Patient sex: F
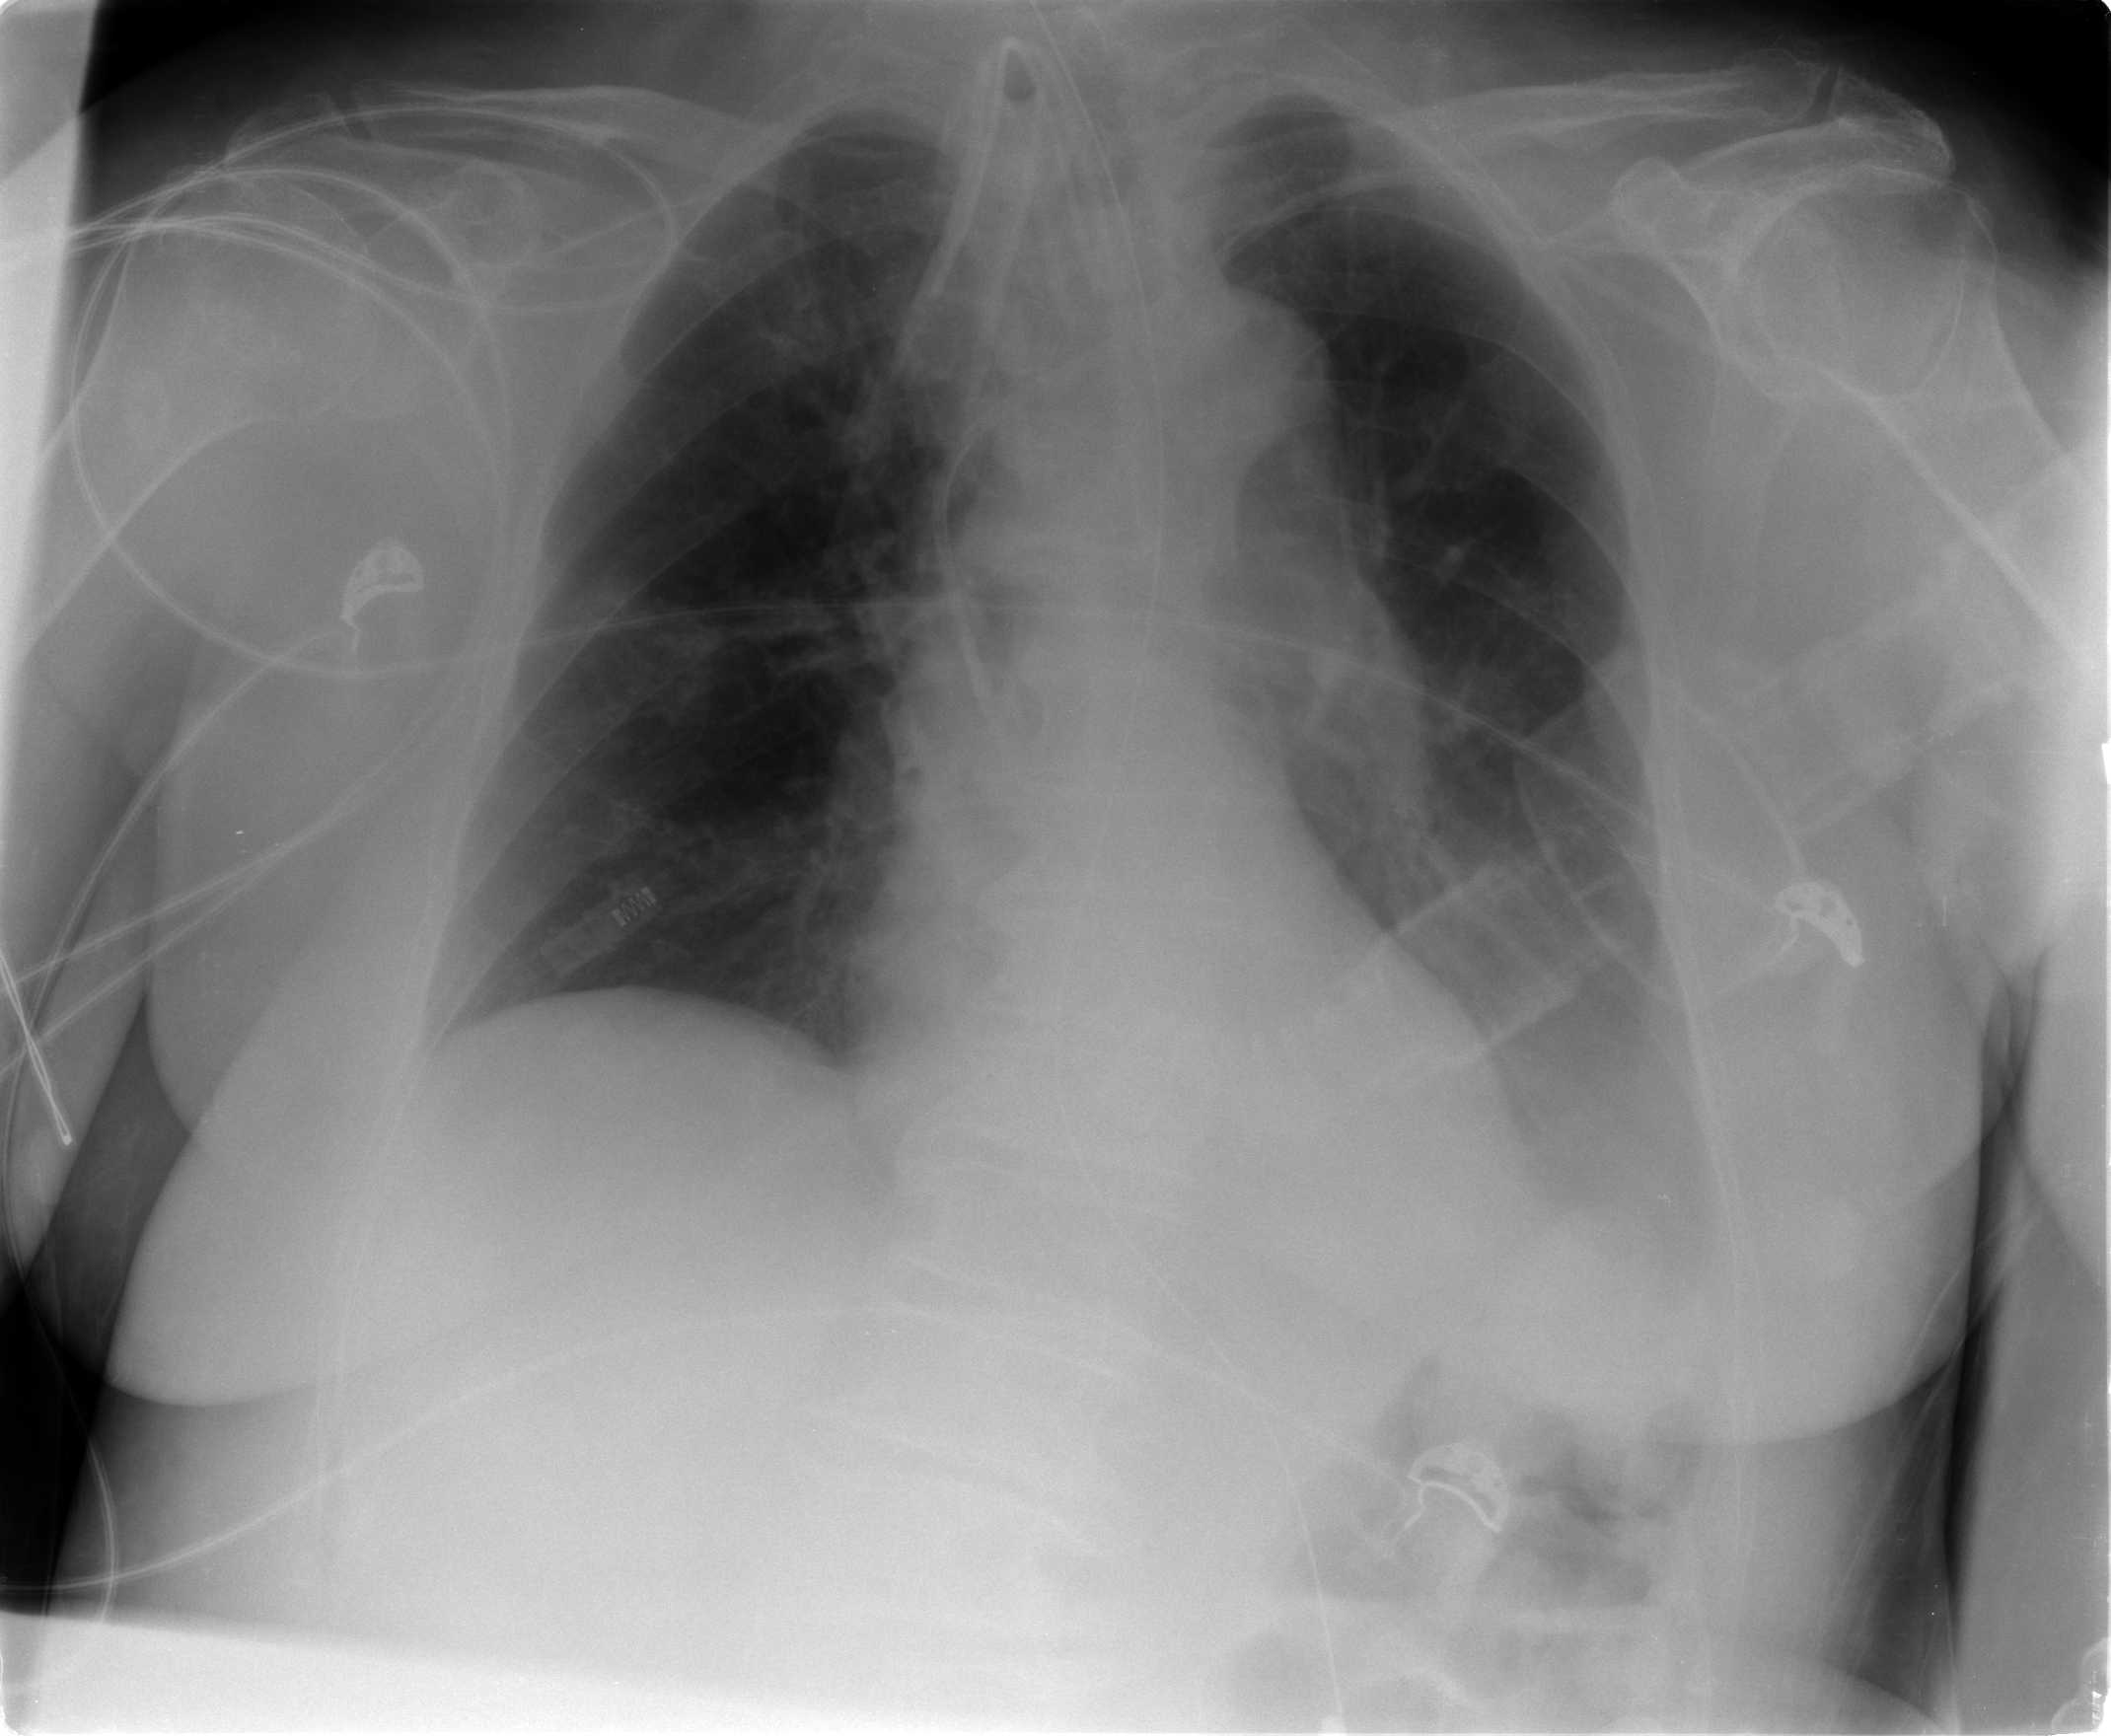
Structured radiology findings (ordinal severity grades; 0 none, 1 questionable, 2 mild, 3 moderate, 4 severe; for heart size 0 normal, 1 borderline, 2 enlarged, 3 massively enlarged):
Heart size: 0
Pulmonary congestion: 0
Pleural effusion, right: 0
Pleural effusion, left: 1
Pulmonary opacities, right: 0
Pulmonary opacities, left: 0
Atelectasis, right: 1
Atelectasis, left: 1